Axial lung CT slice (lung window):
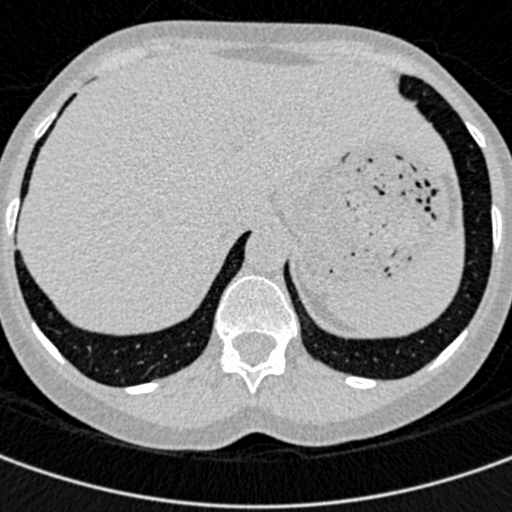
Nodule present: no